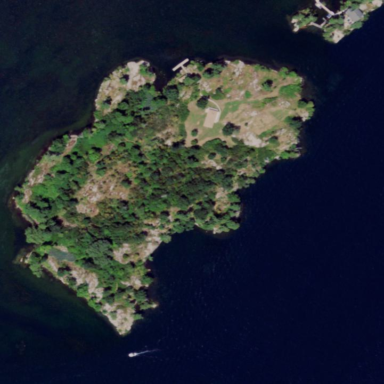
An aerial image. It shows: Islet.